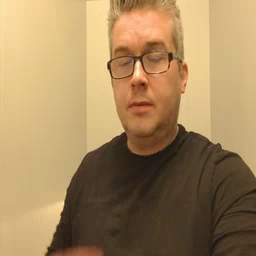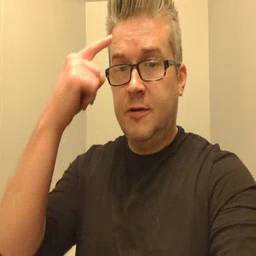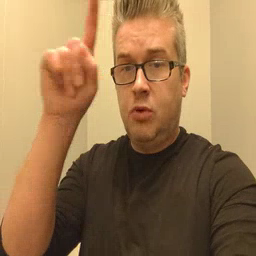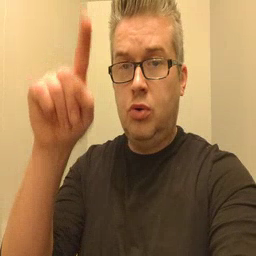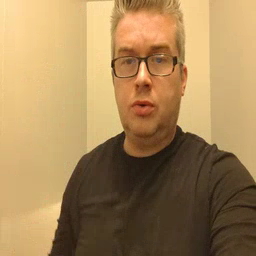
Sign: for